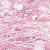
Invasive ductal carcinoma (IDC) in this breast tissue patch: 0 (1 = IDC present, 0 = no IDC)